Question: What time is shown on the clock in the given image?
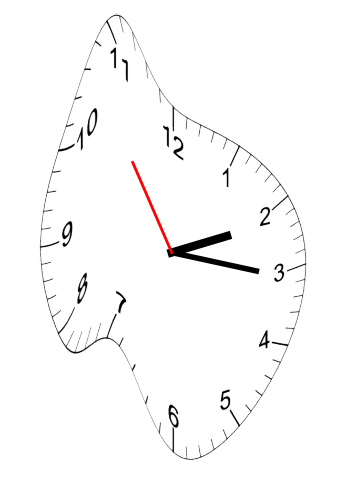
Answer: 02:15:54